Brain MRI, t1w sequence, axial 2D slice.
Patient: age 42, sex F, weight 78 kg, height 1.78 m
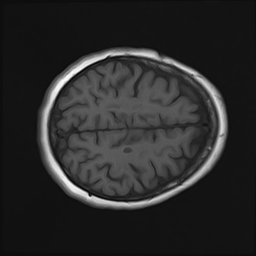